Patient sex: M
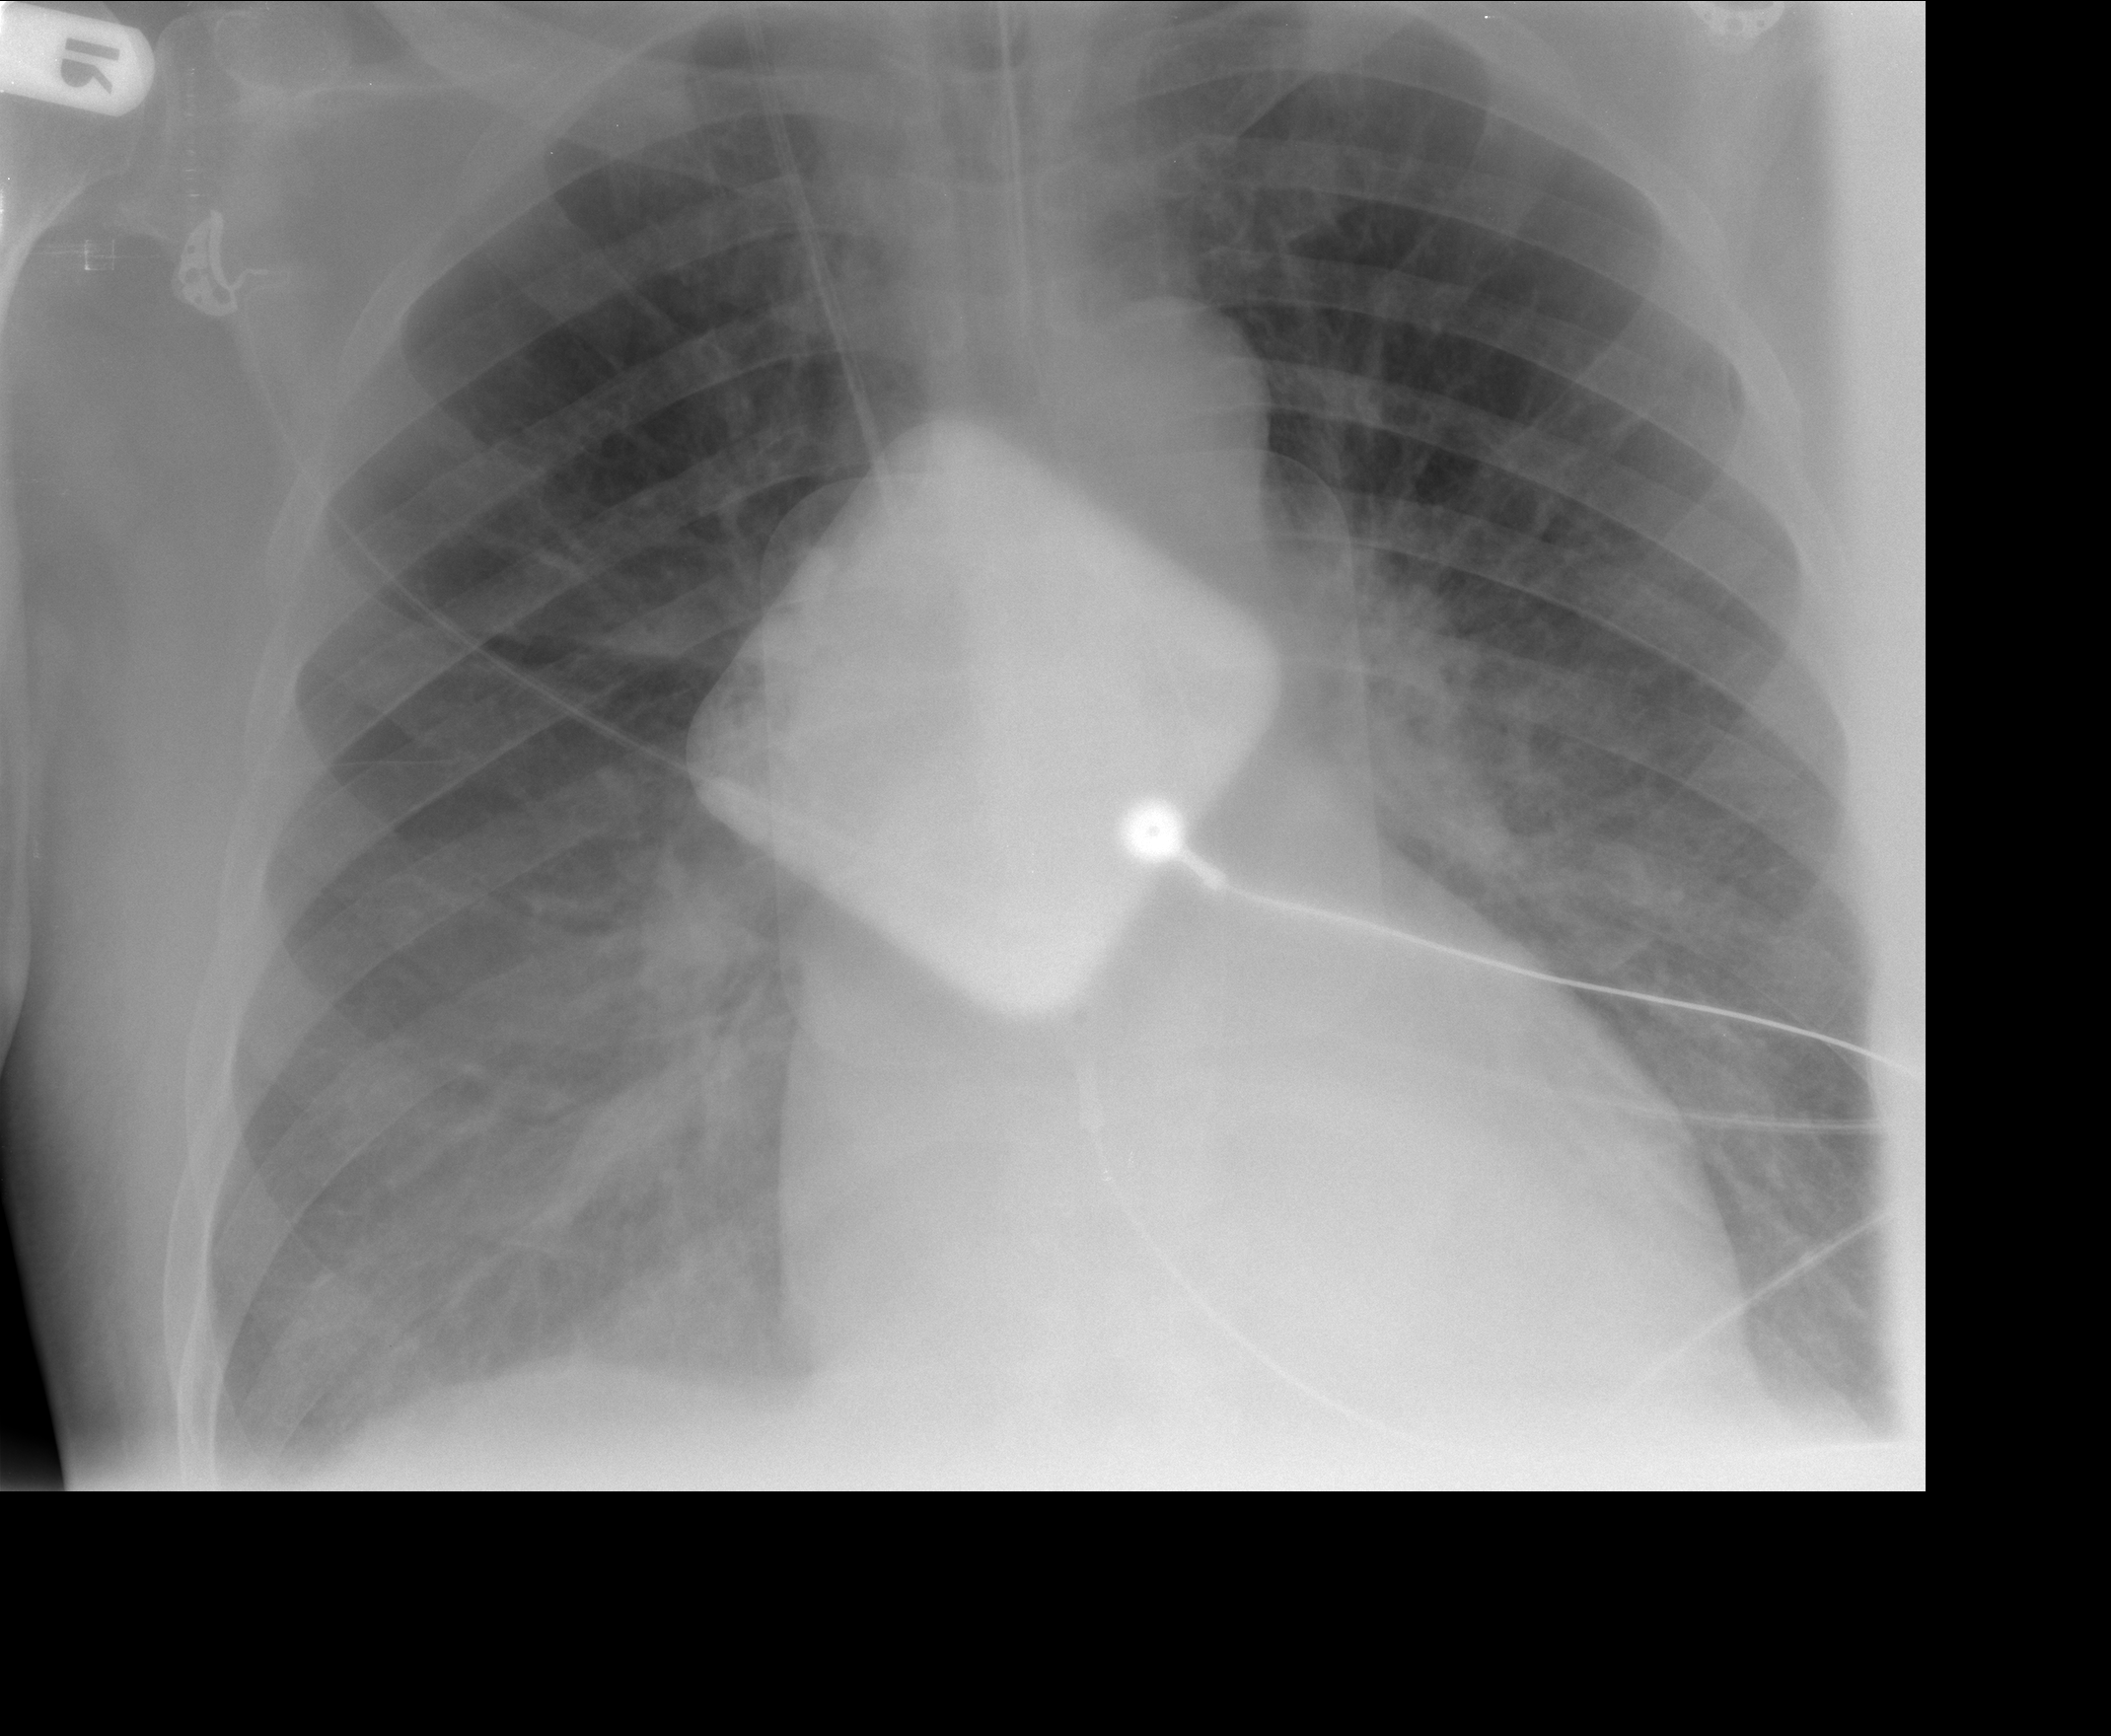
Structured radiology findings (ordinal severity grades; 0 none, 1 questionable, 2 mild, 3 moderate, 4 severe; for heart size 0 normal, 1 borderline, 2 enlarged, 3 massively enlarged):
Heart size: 2
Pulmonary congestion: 3
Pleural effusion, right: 1
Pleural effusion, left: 1
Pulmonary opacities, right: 1
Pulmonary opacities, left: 1
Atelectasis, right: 2
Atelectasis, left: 1